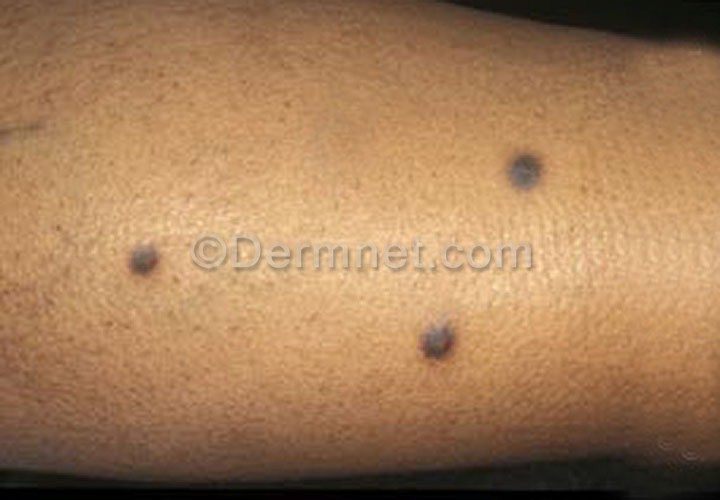
Disease: Seborrheic Keratoses and other Benign Tumors